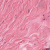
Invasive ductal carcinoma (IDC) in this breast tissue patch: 0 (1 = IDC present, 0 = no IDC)